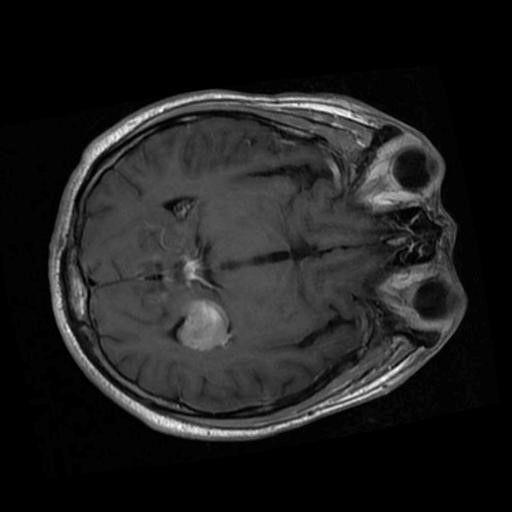
Label: brain_menin